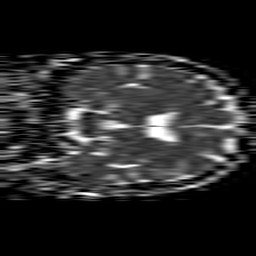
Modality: ADC
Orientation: coronal
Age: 62
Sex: female
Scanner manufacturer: philips
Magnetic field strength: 1.5 T
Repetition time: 4.6 s
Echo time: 0.08517 s